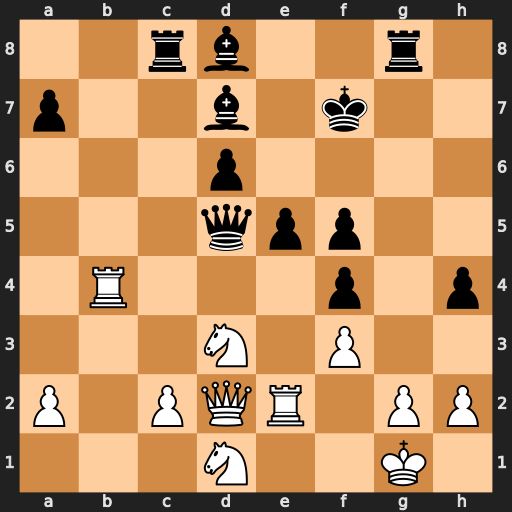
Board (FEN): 2rb2r1/p2b1k2/3p4/3qpp2/1R3p1p/3N1P2/P1PQR1PP/3N2K1
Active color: w
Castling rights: -
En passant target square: -
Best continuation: Nxe5+ Qxe5 Rxe5